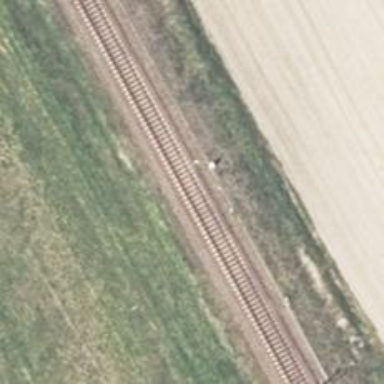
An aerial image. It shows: Railway signal.